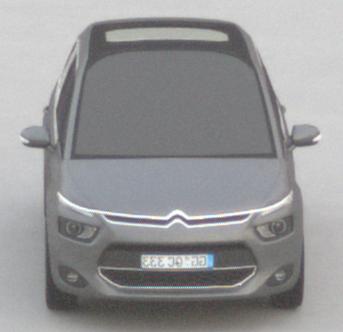
Make: Citroen
Model: Grand C4 Picasso VTi 120
Detailed model: Grand C4 Picasso (II)
Model produced from: 2013/10
Model produced until: 2015/02
Doors: 5
Color: gray
Road condition: dry road
Daytime: sunrise or sunset
Contrast: low contrast